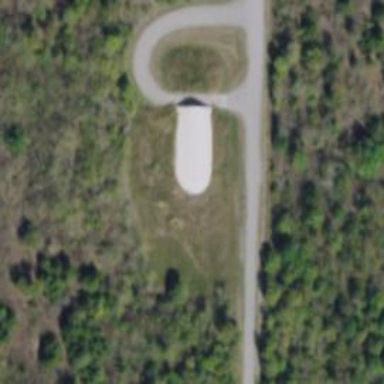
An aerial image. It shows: Military bunker.